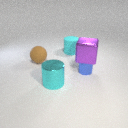
small blue metal cylinder to the right of large cyan rubber cylinder